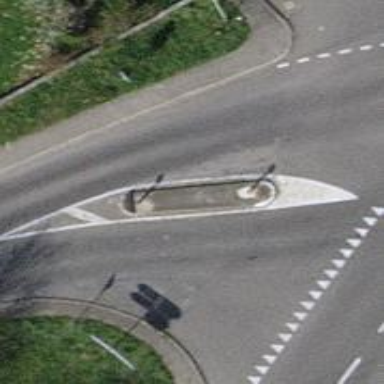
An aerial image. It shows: Tertiary road with sidewalk.